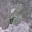
Label: 6